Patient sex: M
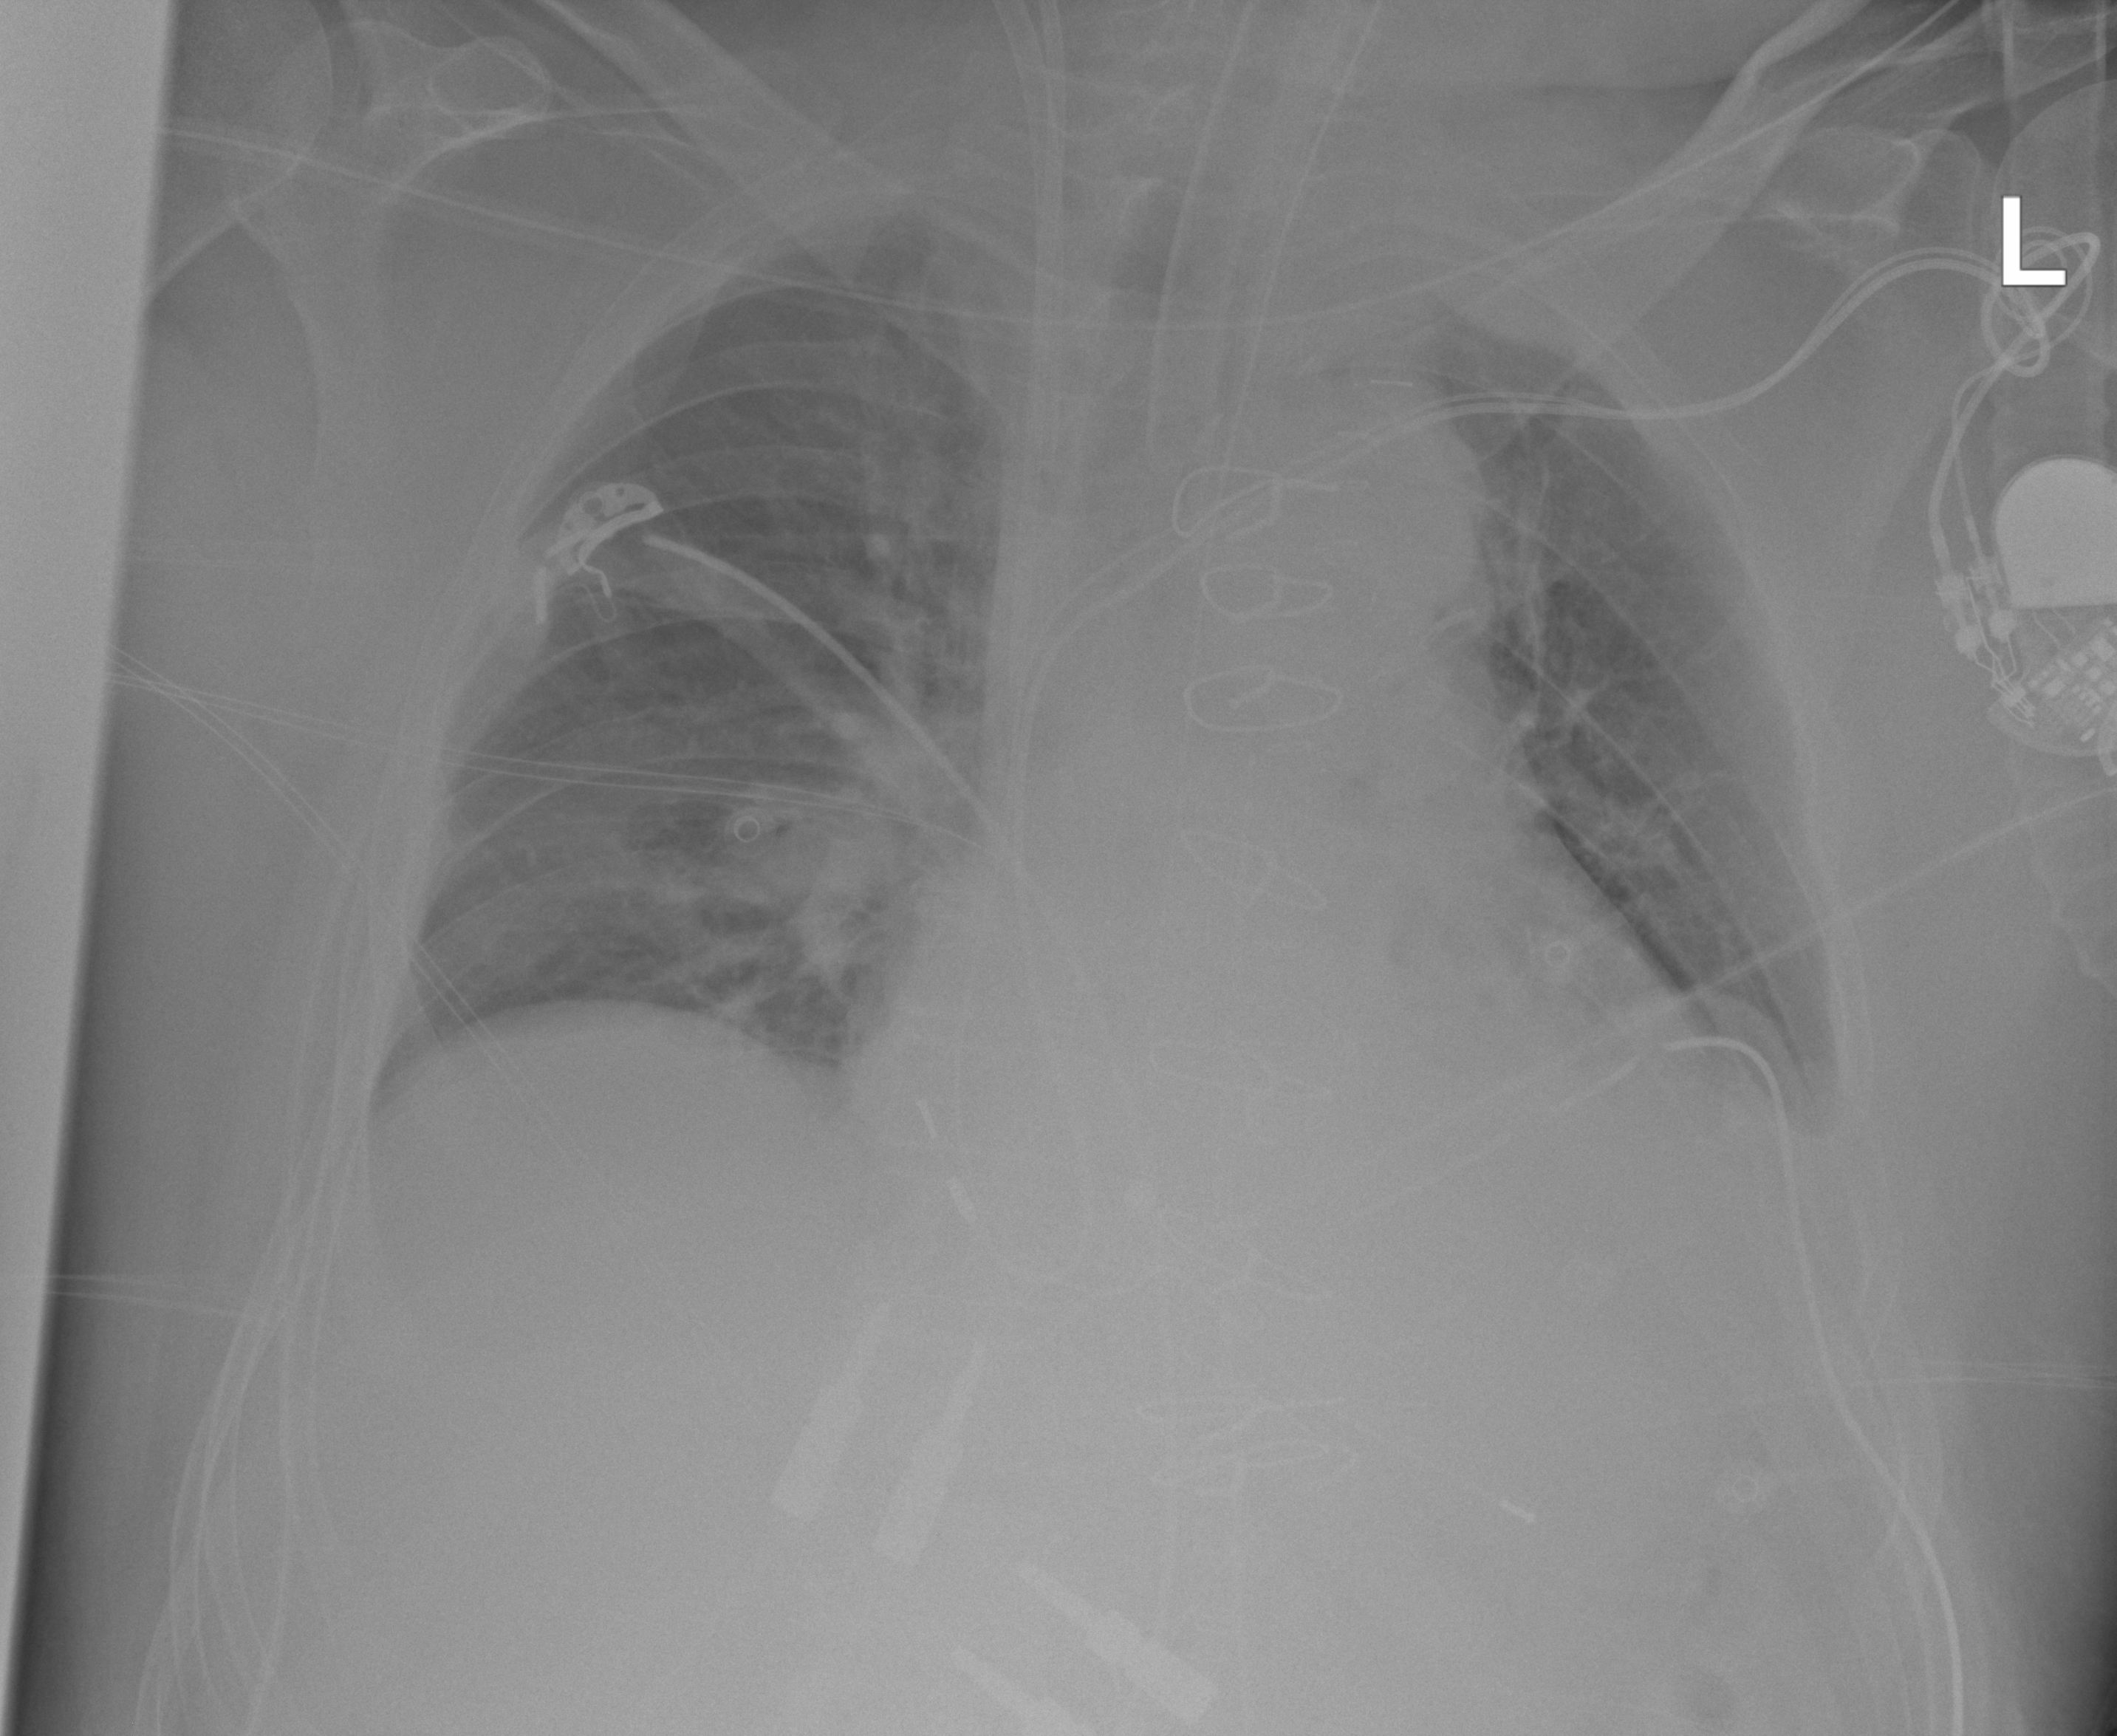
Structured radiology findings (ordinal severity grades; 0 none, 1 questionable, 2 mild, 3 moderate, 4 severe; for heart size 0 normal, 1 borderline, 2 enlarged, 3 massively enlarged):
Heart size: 2
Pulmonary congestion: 1
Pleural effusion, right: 0
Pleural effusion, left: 2
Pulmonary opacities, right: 0
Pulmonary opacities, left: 0
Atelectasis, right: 2
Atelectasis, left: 2